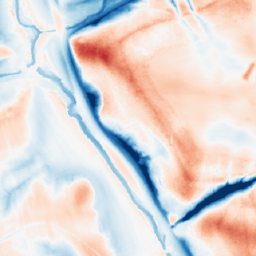
Category: edge_preserving
Decomposition family: guided
Decomposition parameters: radius: 16
eps: 0.1
Upsampling method: area
Upsampling parameters: scale: 2
Upsampling scale: 2